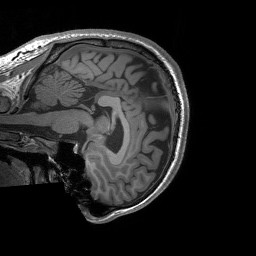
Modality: T1w
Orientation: sagittal
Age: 25
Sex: male
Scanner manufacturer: siemens
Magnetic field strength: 3 T
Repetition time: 1.8 s
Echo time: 0.00252 s